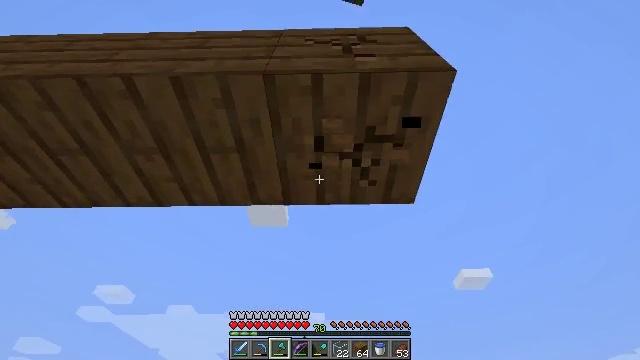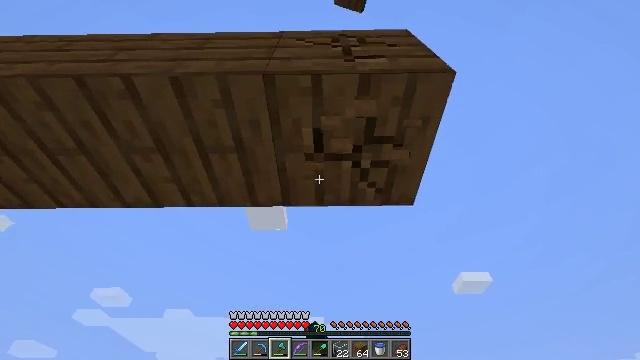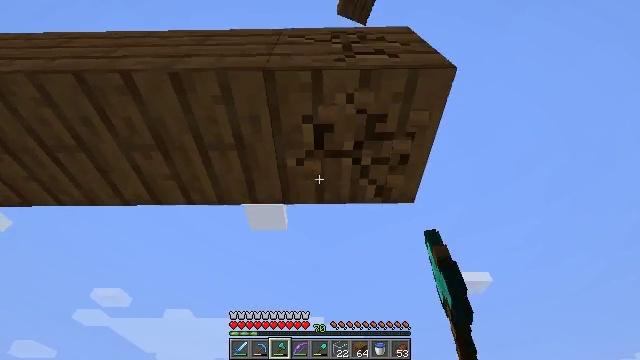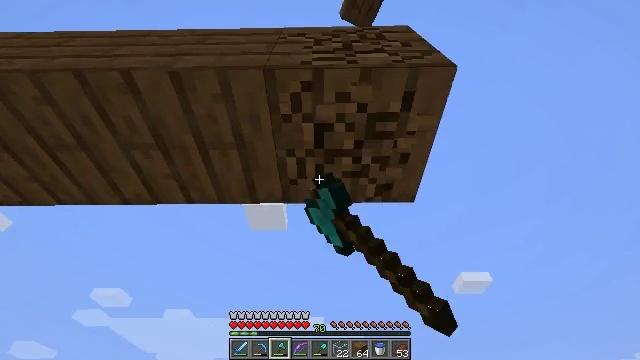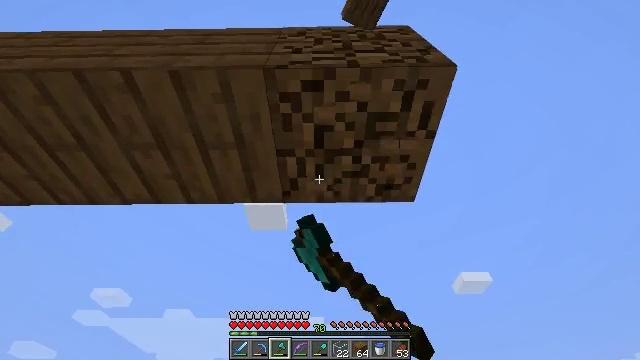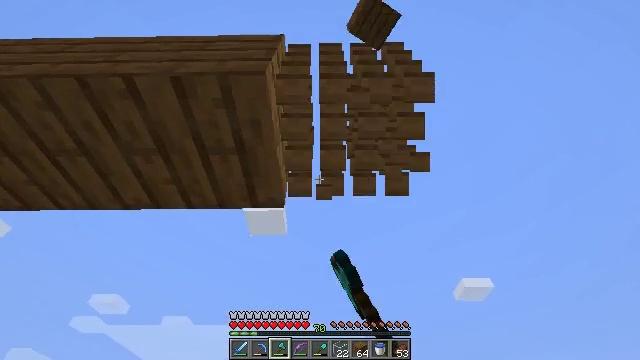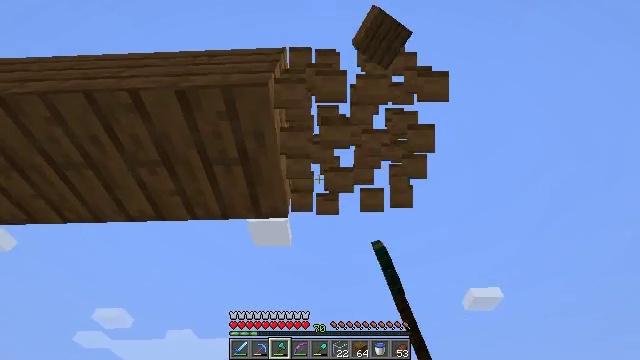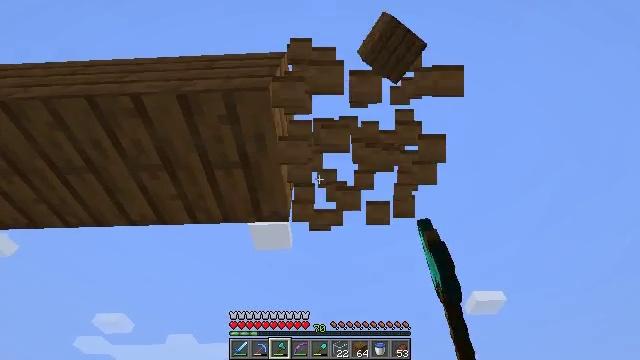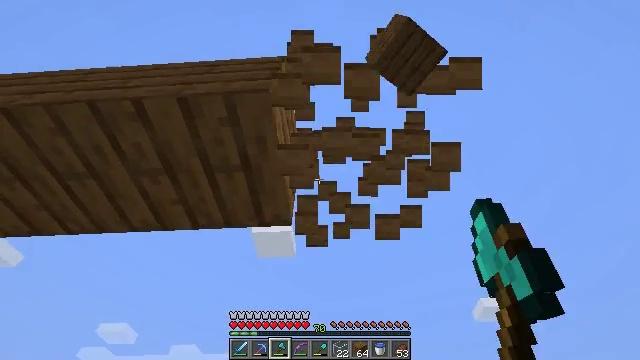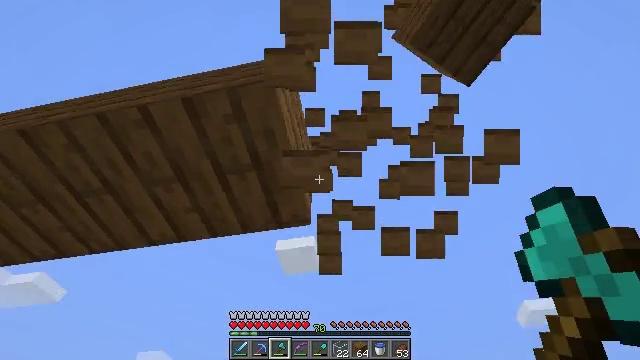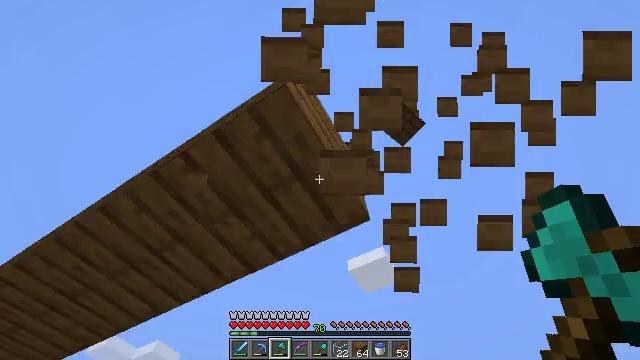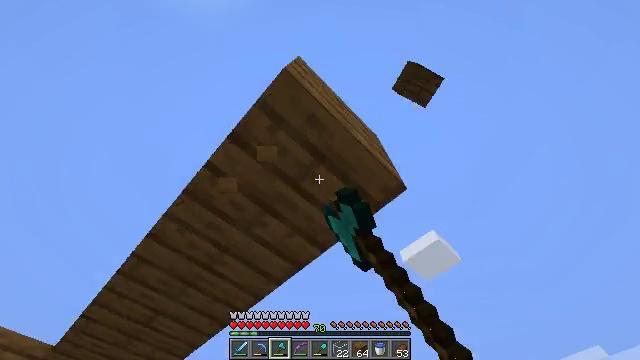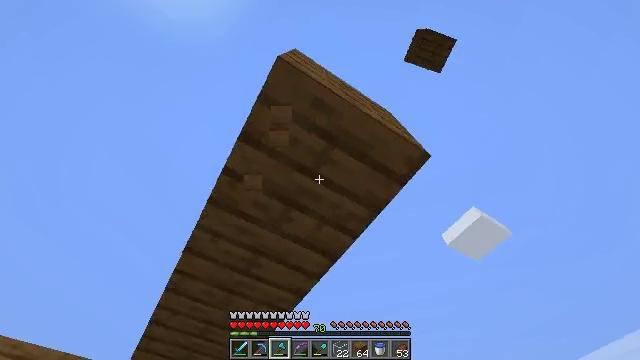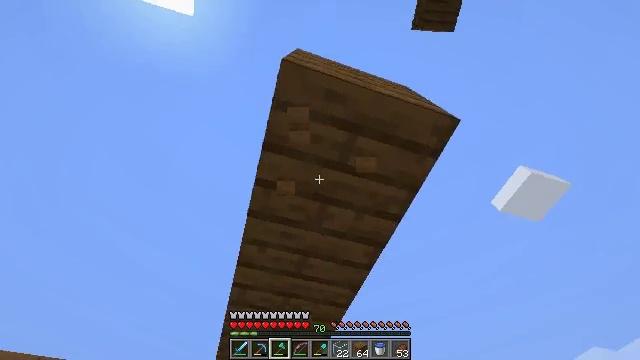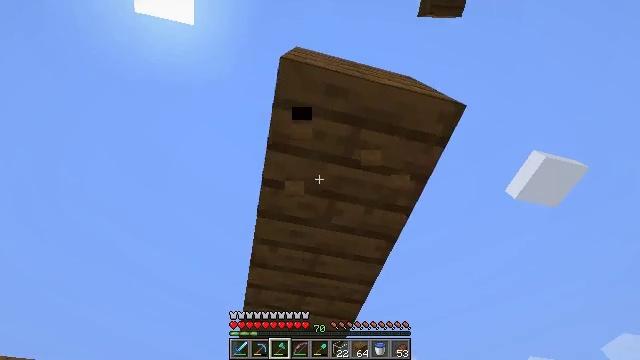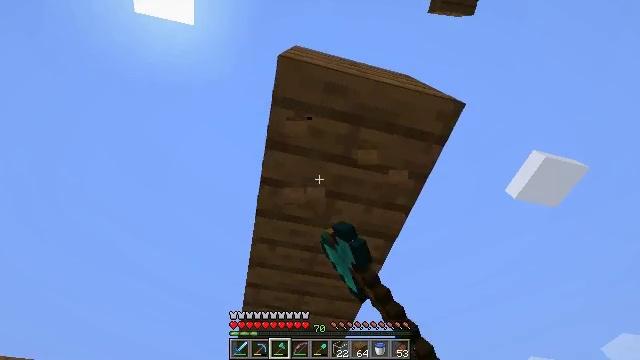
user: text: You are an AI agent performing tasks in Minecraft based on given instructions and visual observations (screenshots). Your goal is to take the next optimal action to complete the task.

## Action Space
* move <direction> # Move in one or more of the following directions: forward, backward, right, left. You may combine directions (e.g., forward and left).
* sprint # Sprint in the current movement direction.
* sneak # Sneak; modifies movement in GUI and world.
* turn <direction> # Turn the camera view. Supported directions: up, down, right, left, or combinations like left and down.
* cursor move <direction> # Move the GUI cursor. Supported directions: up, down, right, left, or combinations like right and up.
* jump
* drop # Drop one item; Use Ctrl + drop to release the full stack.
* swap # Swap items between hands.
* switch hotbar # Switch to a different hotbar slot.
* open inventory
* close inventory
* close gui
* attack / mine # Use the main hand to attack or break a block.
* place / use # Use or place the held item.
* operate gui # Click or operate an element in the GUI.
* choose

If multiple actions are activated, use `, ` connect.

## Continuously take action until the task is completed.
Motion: motion action
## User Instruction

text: Break spruce planks from a structure.
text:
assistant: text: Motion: attack / mine
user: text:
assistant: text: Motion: attack / mine
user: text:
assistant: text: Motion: attack / mine
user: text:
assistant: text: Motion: attack / mine
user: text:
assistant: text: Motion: turn up, attack / mine
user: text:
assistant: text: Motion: turn left and up, attack / mine
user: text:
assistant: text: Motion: attack / mine
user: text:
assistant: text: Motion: move forward, turn left and up, attack / mine
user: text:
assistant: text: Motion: move forward, turn left and up, attack / mine
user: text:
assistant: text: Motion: move forward, turn left and up, attack / mine
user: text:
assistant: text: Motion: turn left, attack / mine
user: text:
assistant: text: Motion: turn left, attack / mine
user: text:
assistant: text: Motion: turn left, attack / mine
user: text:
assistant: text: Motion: turn left, attack / mine
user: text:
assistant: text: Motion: attack / mine
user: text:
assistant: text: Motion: attack / mine
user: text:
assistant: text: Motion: attack / mine
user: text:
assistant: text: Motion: attack / mine
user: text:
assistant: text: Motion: attack / mine
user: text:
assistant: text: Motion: attack / mine
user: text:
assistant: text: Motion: attack / mine
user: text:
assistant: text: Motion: attack / mine
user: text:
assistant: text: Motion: attack / mine
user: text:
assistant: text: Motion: turn left, attack / mine
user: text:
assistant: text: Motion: move forward, turn left, attack / mine
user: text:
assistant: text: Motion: move forward, turn left, attack / mine
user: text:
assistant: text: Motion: move forward, turn left, attack / mine
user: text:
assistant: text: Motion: move forward, turn left, attack / mine
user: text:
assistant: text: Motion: turn left, attack / mine
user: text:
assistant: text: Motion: turn right and up, attack / mine